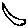
Label: moon